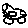
Label: car